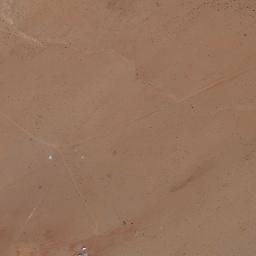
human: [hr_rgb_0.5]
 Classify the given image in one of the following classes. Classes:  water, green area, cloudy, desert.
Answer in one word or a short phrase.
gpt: desert